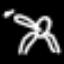
Label: frog